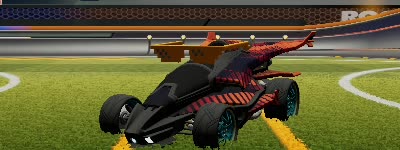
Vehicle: aftershock